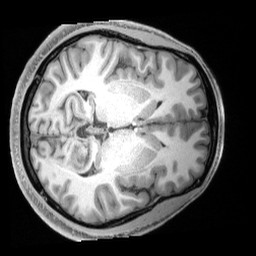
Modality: T1w
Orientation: axial
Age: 27
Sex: male
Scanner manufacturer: siemens
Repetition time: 2.4 s
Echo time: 0.00231 s